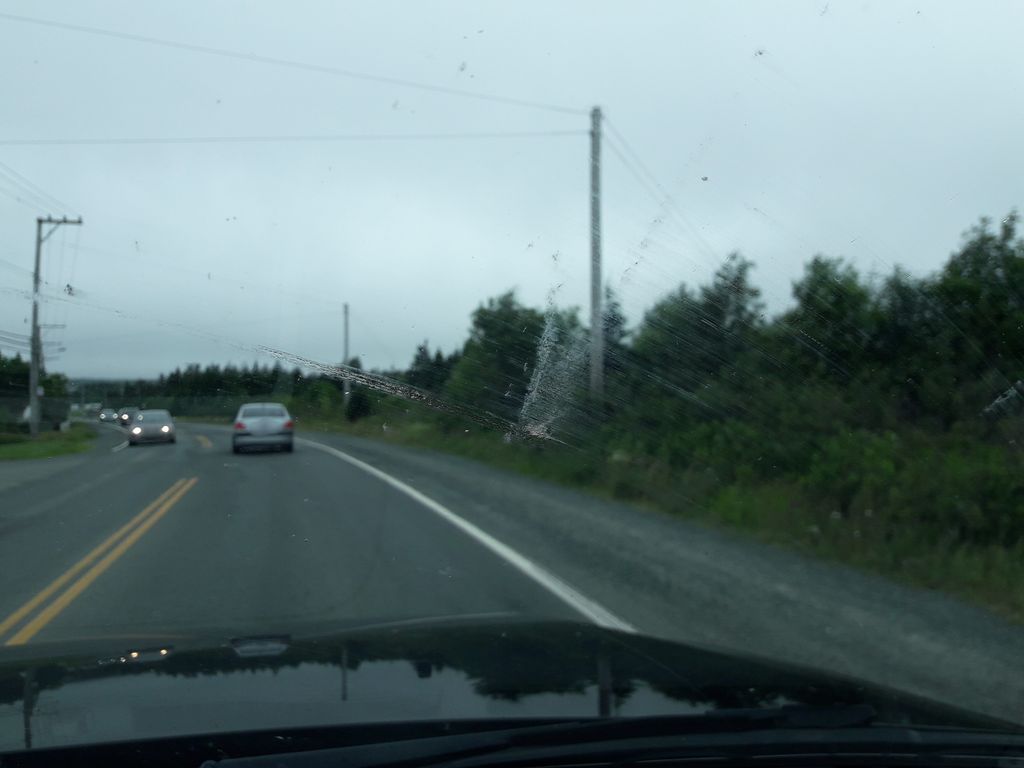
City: st_johns